Question: I am creating a Pie Chart and its name-value pair are being retrieved from the database.

how to read the row details in order to get the values and store it one property ?
'''
public override void OnApplyTemplate()
{
Ram.DataContext = new List<UsageRAM>()
{ new UsageRAM() { name = "Available" , value =/*how to get the value here*/ },
new UsageRAM() { name = "Used" , value =/*how to get the value here*/ }};
base.OnApplyTemplate();
}
public class UsageRAM
{
public string name { get; set; }
public double value { get; set; }
}
'''
--Answer which worked for me--
'''
using (DB db = new DB())
{
var row = (from c in db.UsageRAMs
orderby c.UsageRamID descending
select c).First();
Ram.DataContext = new List<UsageRAM>()
{ new UsageRAM() { name = "Available" , value = row.Available},
new UsageRAM() { name = "Used" , value = row.Used }};
'''
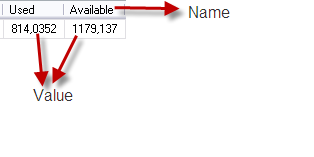
Answer: If you're using EF, simply add a new model to your project and include the requried table(s) in this model. Then you can use the newly created Entities object to read your db values as follows:
'''
var Rows = context.YourTableName.Where(YourCondition).ToArray();
'''
You can then iterate over the Rows collection using foreach or something.
If you need to read values from a single row, you may want to use 'First' instead of 'Where' above. That will return a single object whose properties will map to your db fields and can directly be assigned in the example code you posted in the question.
Say your model's Entity class is named MyEntities and it contains the table UsageRam, which has two fields Available and Used. Then it will take the following code:
'''
using(MyEntities e = new MyEntities)
{
var Row = e.MyTable.First(x => x.UsageRamID = **[ID]**);
MessageBox.Show("Available=" + Row.Available.ToString() + ",Used=" + Row.Used.ToString();
}
'''
I have just shown values in message box, you can assign them to anything you want.
'''
using(MyEntities e = new MyEntities)
{
var Rows = e.MyTable.Where(x => x.UsageRamID > 10 && x.UsageRamID < 20);
foreach(var Row in Rows)
MessageBox.Show("Available=" + Row.Available.ToString() + ",Used=" + Row.Used.ToString();
}
'''
The code in your updated post appears fine to me, though I do have some doubts about the db design, but given your table is indexed on RamUsageID column, this should give you correct results without much performance impact. I generally prefer lambada expressions over query, so I'd rather write it like:
'''
db.RamUsage.OrderByDescending(x => x.RamUsageID).First()
'''